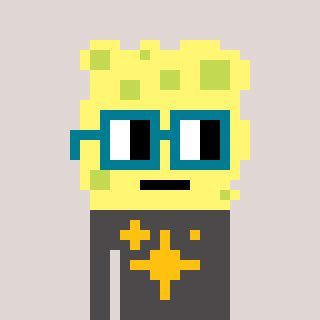
a pixel art character with square dark green glasses, a sponge-shaped head and a grayscale-colored body on a warm background